Question: So i have two images stored locally on an SD card in android and i want to combine them into one image. Its hard to explain so i going to link to a picture for a better example of how i want to take the first two images and combine them into the last.

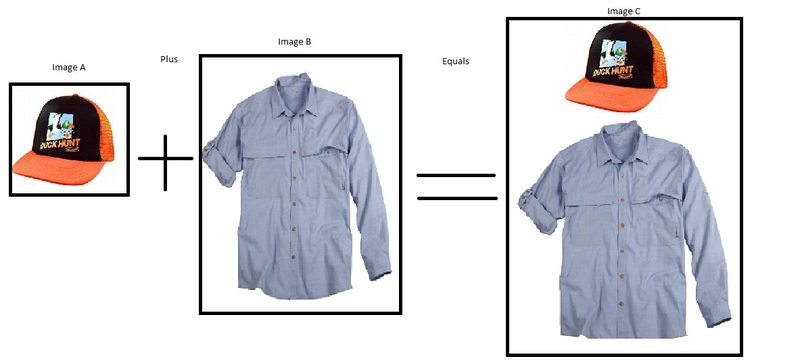
Answer: Create your target 'Bitmap', create a 'Canvas' for it, use 'Canvas.drawBitmap' to blit each source bitmap into your target bitmap.